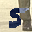
Label: 5